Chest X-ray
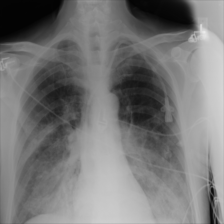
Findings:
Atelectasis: negative
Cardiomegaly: negative
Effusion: negative
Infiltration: negative
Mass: negative
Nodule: negative
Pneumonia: negative
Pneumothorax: negative
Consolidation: negative
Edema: negative
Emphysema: negative
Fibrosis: negative
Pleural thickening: negative
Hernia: negative